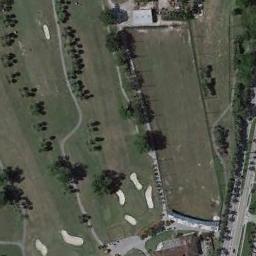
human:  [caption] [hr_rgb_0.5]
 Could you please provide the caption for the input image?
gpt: Many trees are near the golf course .

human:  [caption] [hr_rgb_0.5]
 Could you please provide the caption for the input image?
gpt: There are many bunkers and paths on a large green lawn on the golf course, Many lined trees and many buildings .

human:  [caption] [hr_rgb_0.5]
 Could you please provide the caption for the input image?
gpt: Several winding paths lead to different sand bunkers .

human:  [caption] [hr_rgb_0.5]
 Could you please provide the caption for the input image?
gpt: The golf course has some fairways, Roads, Barrier trees and sandpits and some houses are also in the golf course .

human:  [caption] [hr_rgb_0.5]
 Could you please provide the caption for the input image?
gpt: There are some bunkers and bare lawns on the golf course .